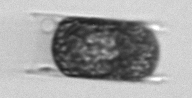
Label: Hemiaulus